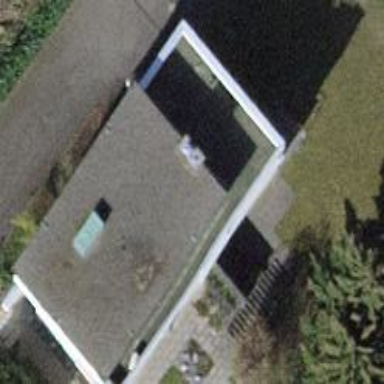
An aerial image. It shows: Building with tiled roof.